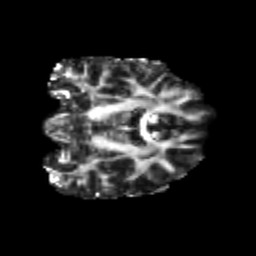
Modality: FA
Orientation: coronal
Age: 24
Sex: male
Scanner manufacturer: siemens
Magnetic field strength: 3 T
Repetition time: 3.5 s
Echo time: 0.104 s